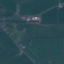
Land use / land cover: Pasture